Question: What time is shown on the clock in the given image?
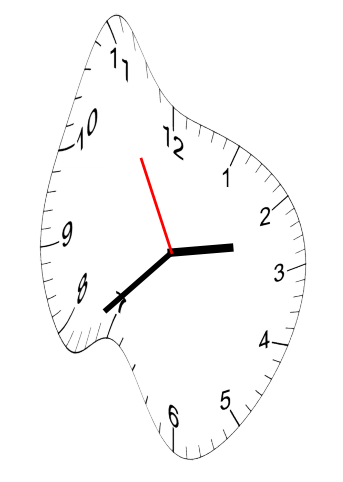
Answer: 02:37:55